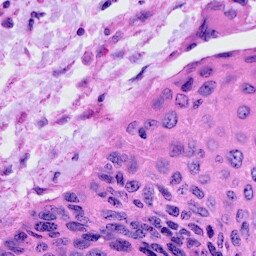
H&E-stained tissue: Cervix